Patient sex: M
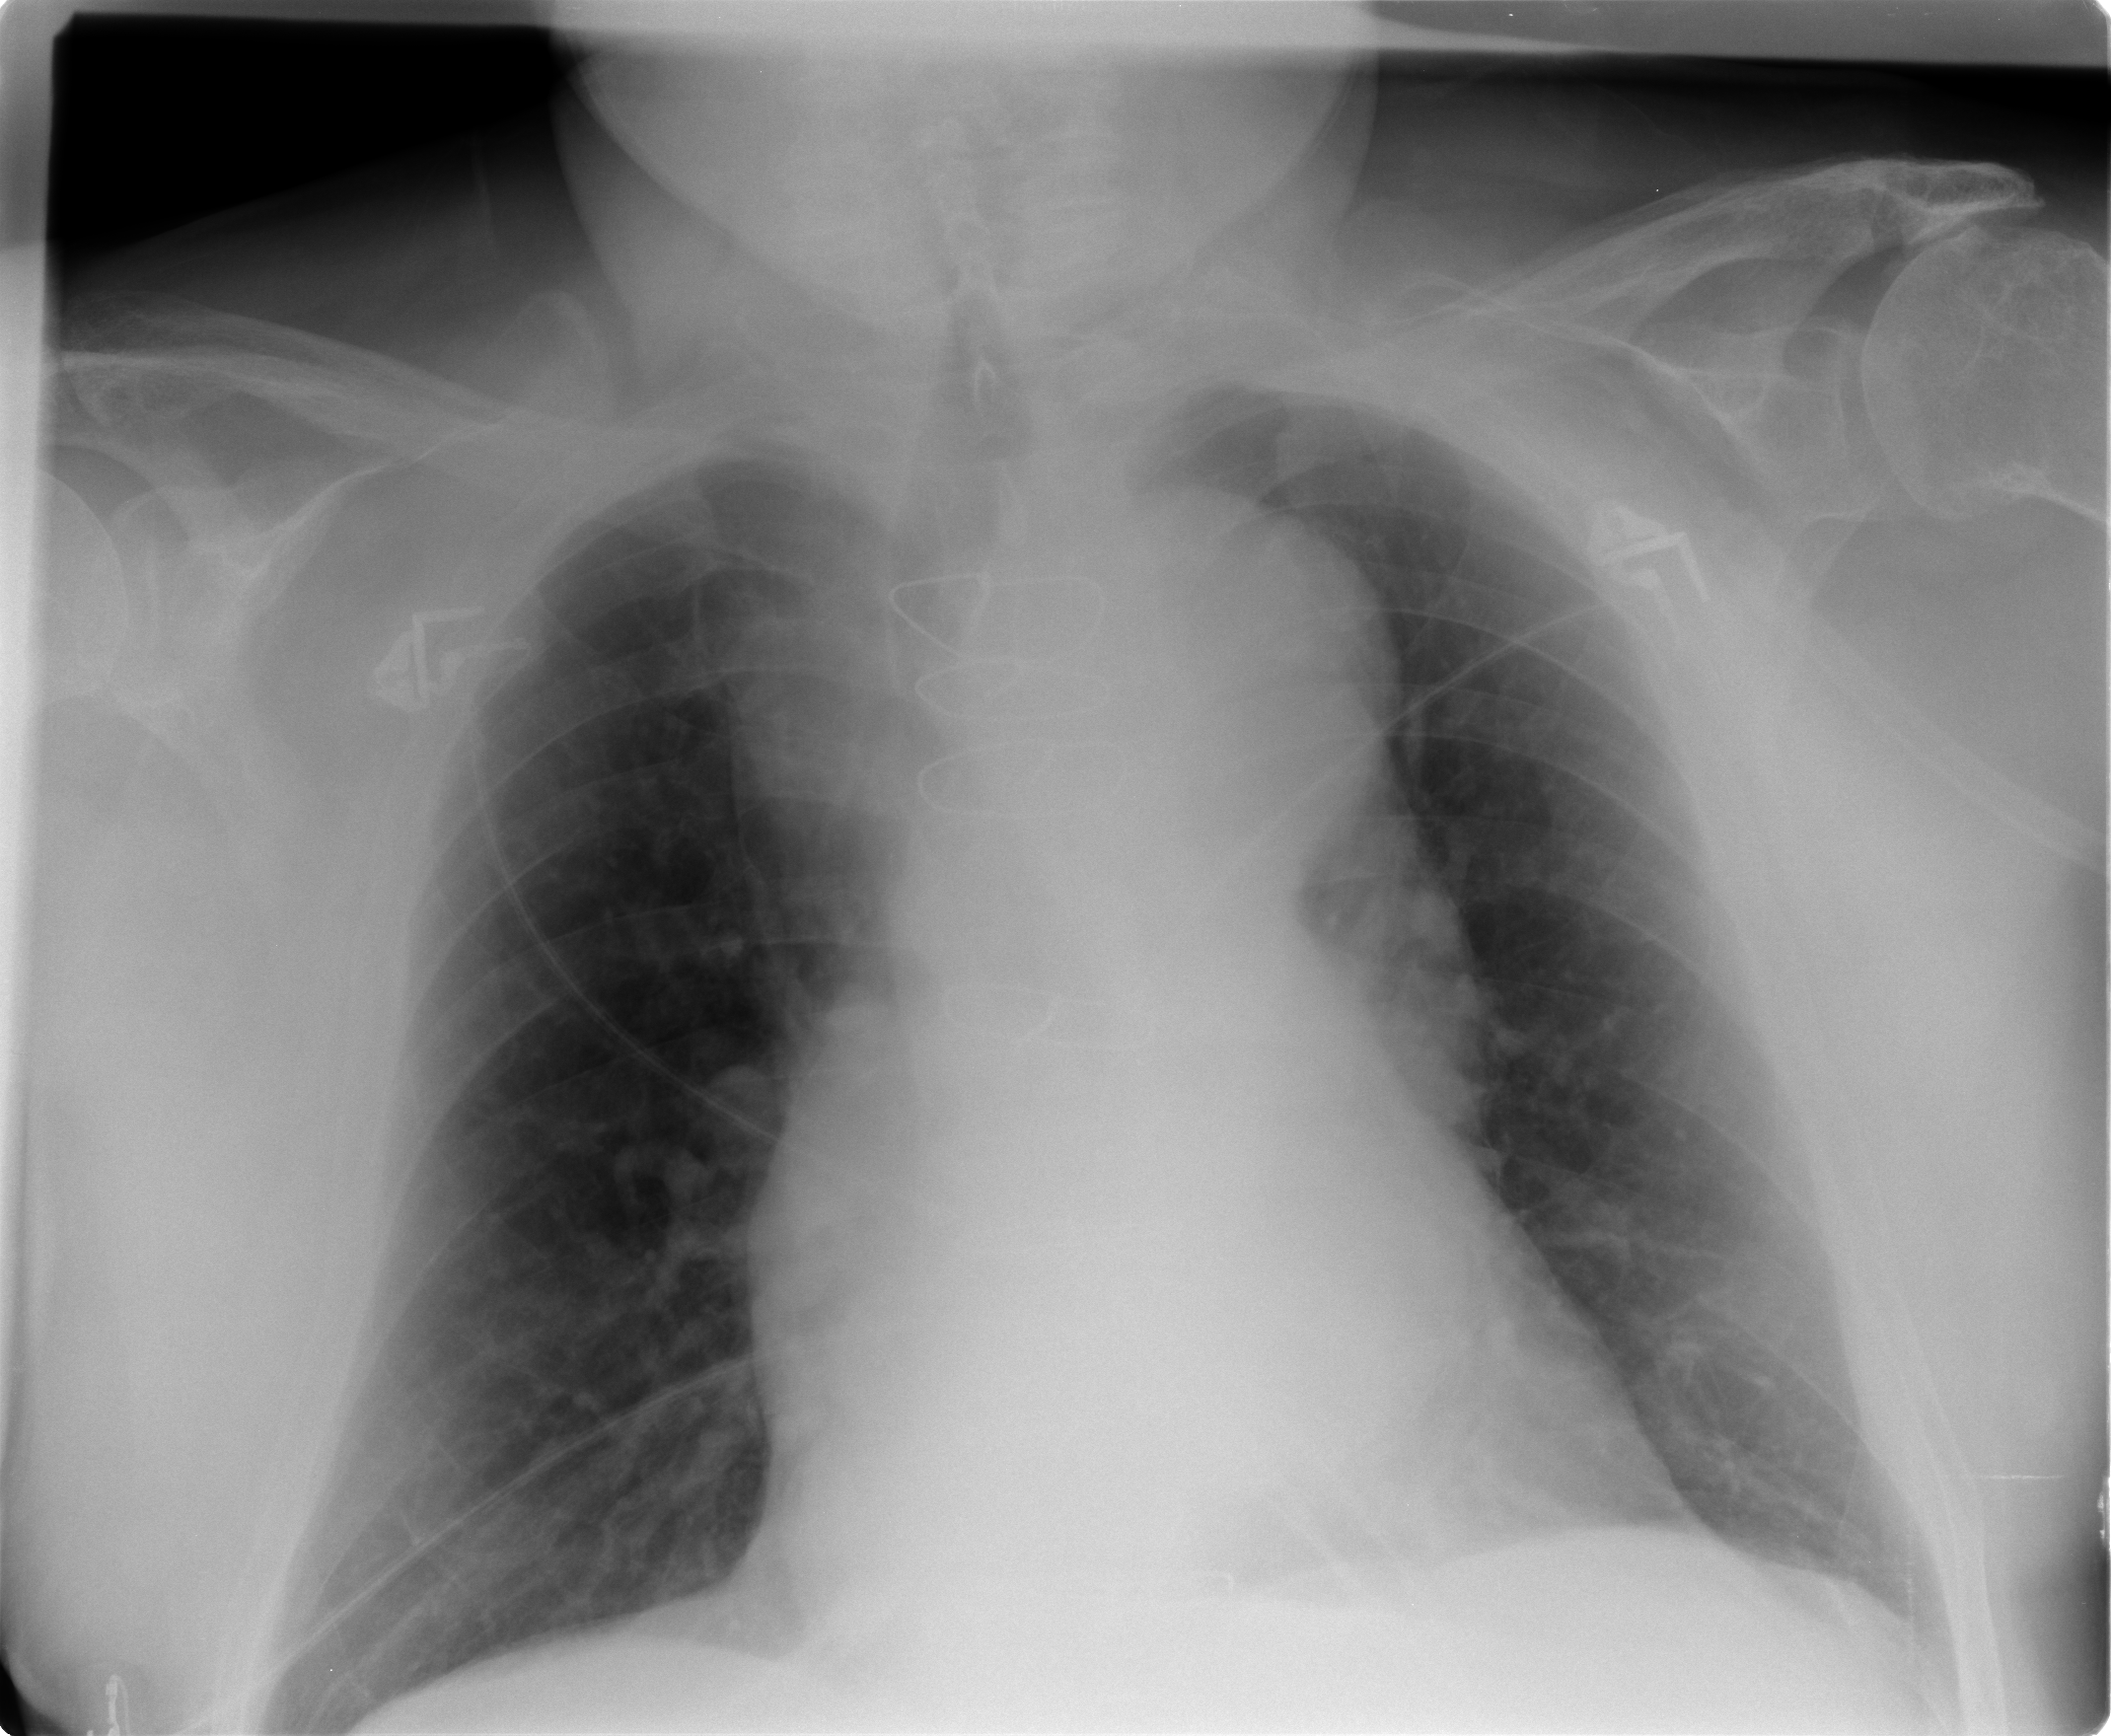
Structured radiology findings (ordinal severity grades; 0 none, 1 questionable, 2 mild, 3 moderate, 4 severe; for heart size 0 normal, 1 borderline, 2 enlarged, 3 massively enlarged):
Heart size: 1
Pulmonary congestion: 2
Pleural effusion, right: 0
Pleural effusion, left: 0
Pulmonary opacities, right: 0
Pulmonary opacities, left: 0
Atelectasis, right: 0
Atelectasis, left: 0